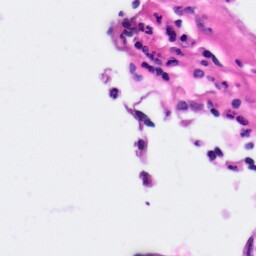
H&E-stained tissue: Pancreatic